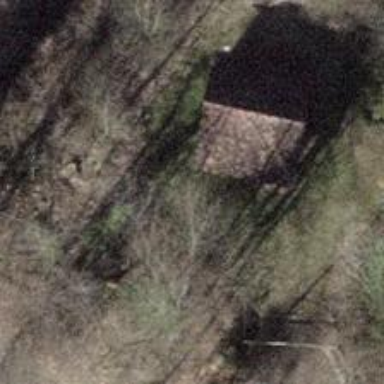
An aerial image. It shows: Shelter.